Field crop: maize
Growth stage: 2
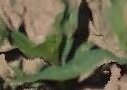
Species: maize